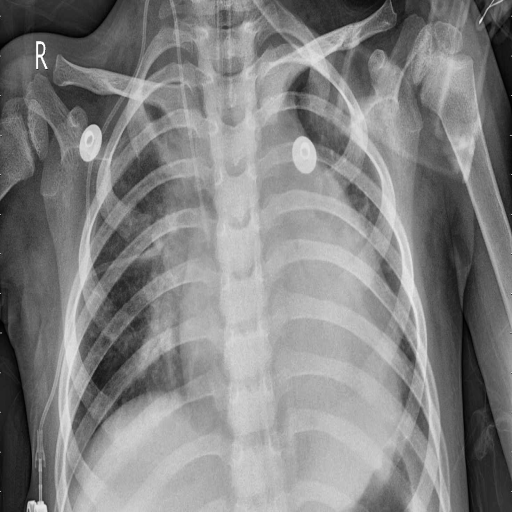
Finding: PNEUMONIA